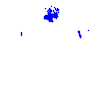
Particle: electron